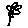
Label: flower